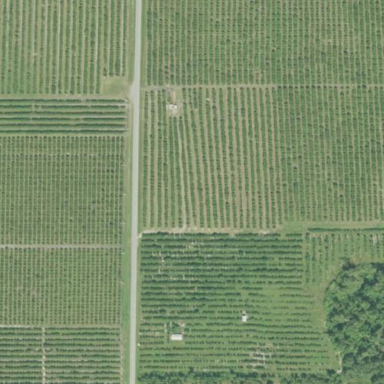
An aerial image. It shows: Orchard.